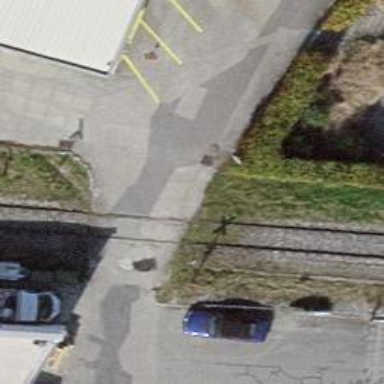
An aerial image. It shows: Level crossing along the railway.